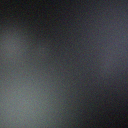
Screen state: off